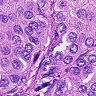
Metastatic tissue present: yes